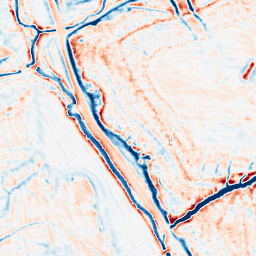
Category: edge_preserving
Decomposition family: bilateral
Decomposition parameters: d: 15
sigma_color: 100
sigma_space: 75
Upsampling method: sinc_blackman
Upsampling parameters: scale: 4
kernel_size: 8
Upsampling scale: 4